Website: lowes
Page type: delivery-shipping
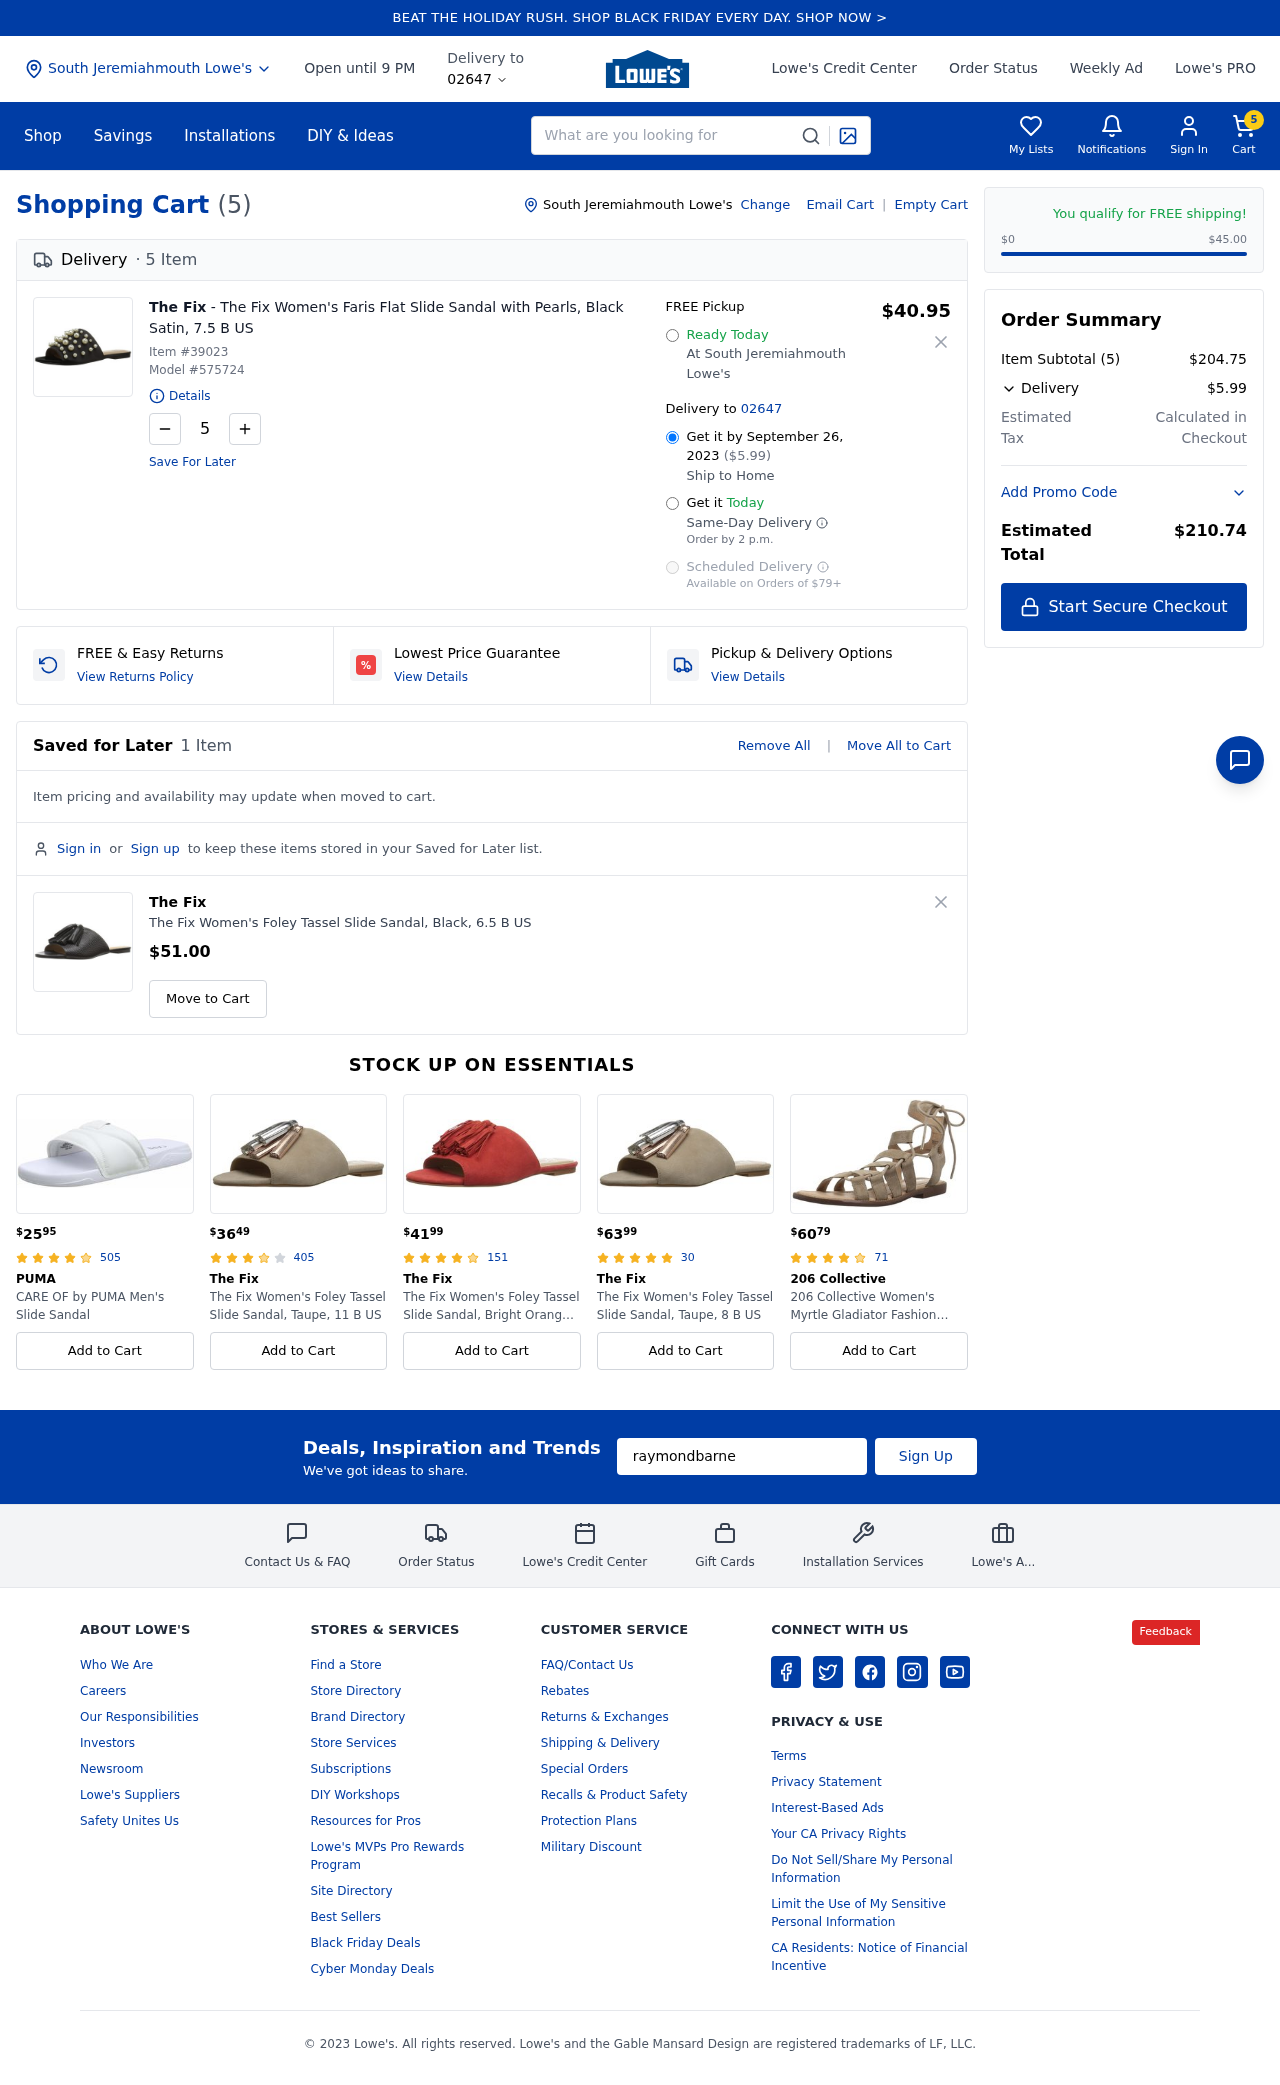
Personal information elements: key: PII_CITY
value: South Jeremiahmouth
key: PII_EMAIL
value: raymondbarnes@hotmail.com
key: PII_POSTCODE
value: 02647
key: PII_CITY2
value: South Jeremiahmouth
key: PII_CITY3
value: South Jeremiahmouth
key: PII_POSTCODE_FULL
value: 02647
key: PII_POSTCODE_NUMERIC
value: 2647
Product elements: key: PRODUCT1_BRAND
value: The Fix
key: PRODUCT1_NAME
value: The Fix Women's Faris Flat Slide Sandal with Pearls, Black Satin, 7.5 B US
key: PRODUCT1_PRICE
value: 40.95
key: PRODUCT1_QUANTITY
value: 5
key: PRODUCT2_BRAND
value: The Fix
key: PRODUCT2_NAME
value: The Fix Women's Foley Tassel Slide Sandal, Black, 6.5 B US
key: PRODUCT2_PRICE
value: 51
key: PRODUCT1_ITEM_NUMBER
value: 39023
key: PRODUCT1_MODEL_NUMBER
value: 575724
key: PRODUCT3_PRICE
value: $2595
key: PRODUCT3_NUM_RATINGS
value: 505
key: PRODUCT3_BRAND
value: PUMA
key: PRODUCT3_NAME
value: CARE OF by PUMA Men's Slide Sandal
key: PRODUCT4_PRICE
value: $3649
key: PRODUCT4_NUM_RATINGS
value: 405
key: PRODUCT4_BRAND
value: The Fix
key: PRODUCT4_NAME
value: The Fix Women's Foley Tassel Slide Sandal, Taupe, 11 B US
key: PRODUCT5_PRICE
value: $4199
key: PRODUCT5_NUM_RATINGS
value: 151
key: PRODUCT5_BRAND
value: The Fix
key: PRODUCT5_NAME
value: The Fix Women's Foley Tassel Slide Sandal, Bright Orange, 9 B US
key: PRODUCT6_PRICE
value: $6399
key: PRODUCT6_NUM_RATINGS
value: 30
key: PRODUCT6_BRAND
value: The Fix
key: PRODUCT6_NAME
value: The Fix Women's Foley Tassel Slide Sandal, Taupe, 8 B US
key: PRODUCT7_PRICE
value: $6079
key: PRODUCT7_NUM_RATINGS
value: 71
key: PRODUCT7_BRAND
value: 206 Collective
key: PRODUCT7_NAME
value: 206 Collective Women's Myrtle Gladiator Fashion Sandal Flat, taupe suede, 9 B US
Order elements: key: ORDER_NUM_ITEMS
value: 5
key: ORDER_DELIVERY_DATE
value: September 26, 2023
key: ORDER_SHIPPING_COST
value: $5.99
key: ORDER_SUBTOTAL
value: $204.75
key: ORDER_TOTAL
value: $210.74
Search elements: key: HEADER_SEARCH
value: What are you looking for